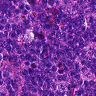
Metastatic tissue present: no